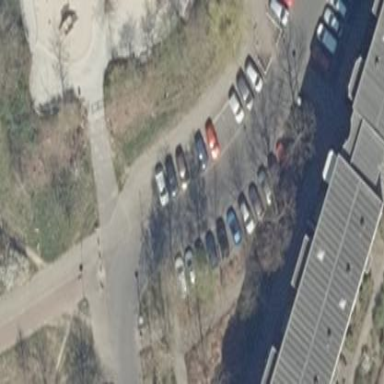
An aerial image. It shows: Street-side parking area.